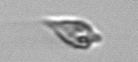
Label: Oxytoxum